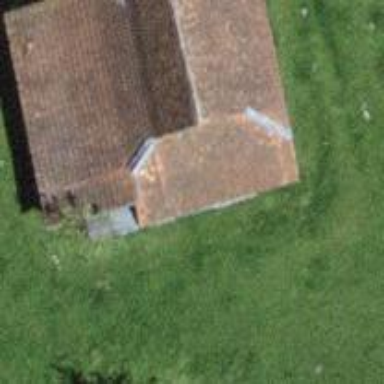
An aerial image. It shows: Rural barn.